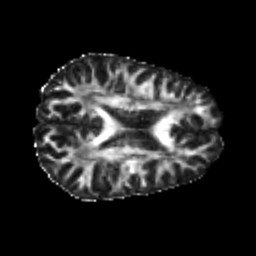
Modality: FA
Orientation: axial
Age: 20
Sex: male
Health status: healthy
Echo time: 0.074 s